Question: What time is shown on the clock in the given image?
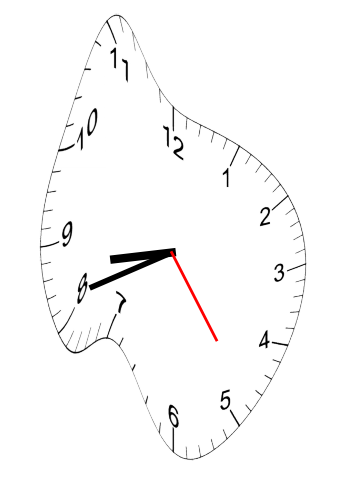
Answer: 08:41:24